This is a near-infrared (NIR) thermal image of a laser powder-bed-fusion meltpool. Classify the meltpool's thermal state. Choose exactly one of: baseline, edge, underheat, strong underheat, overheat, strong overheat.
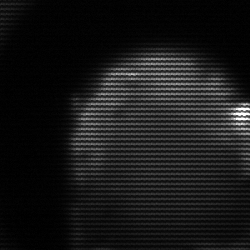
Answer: edge